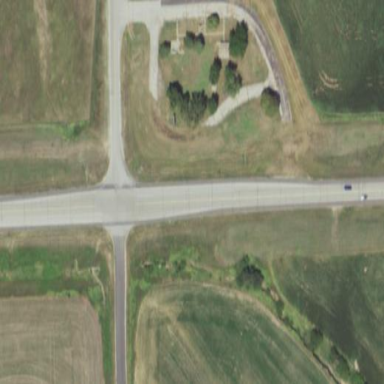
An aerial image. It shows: Rest area along the road.